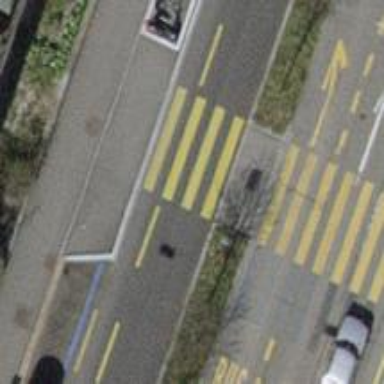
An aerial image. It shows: Uncontrolled zebra crossing with notable zebra markings.